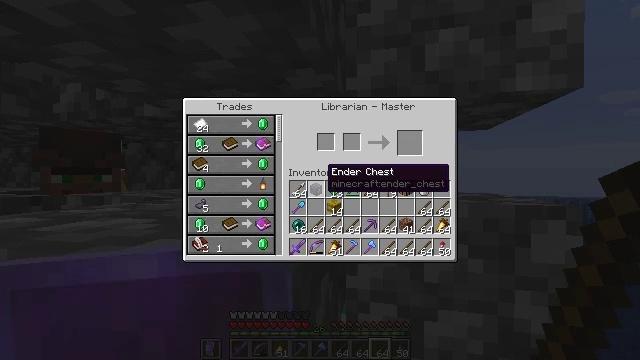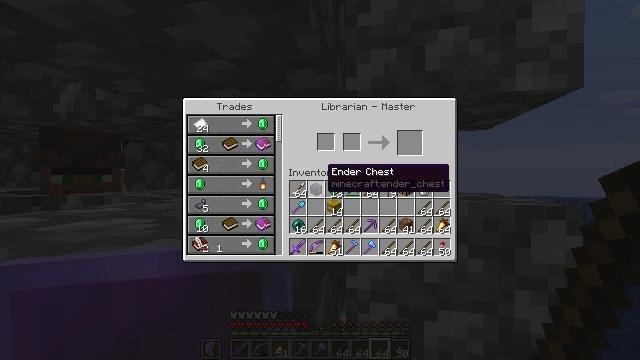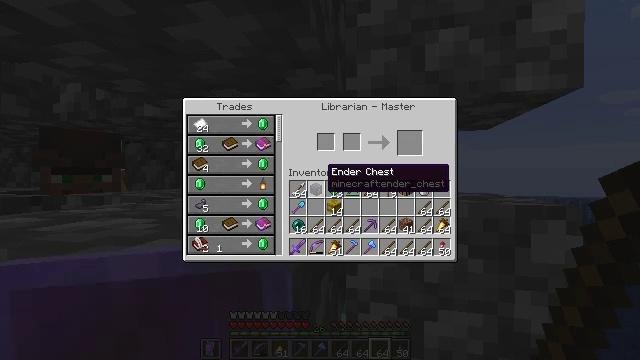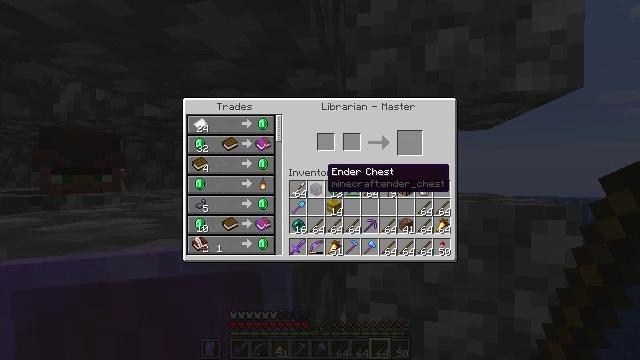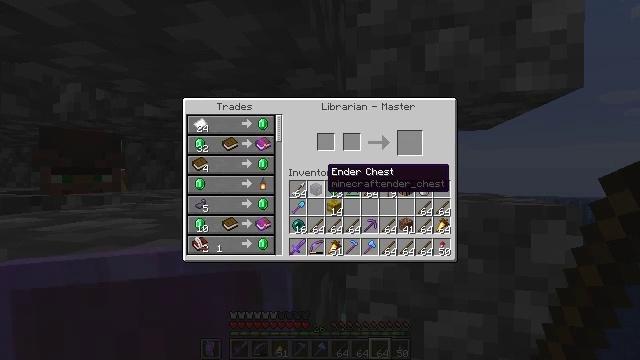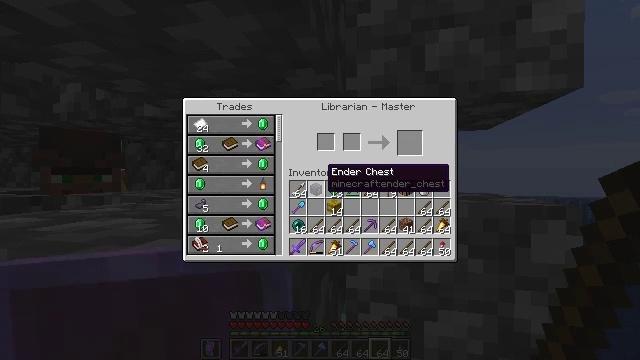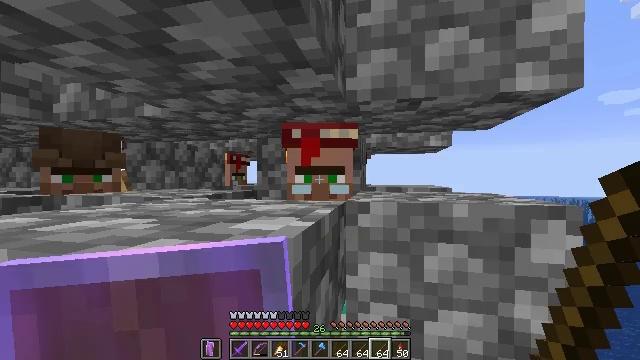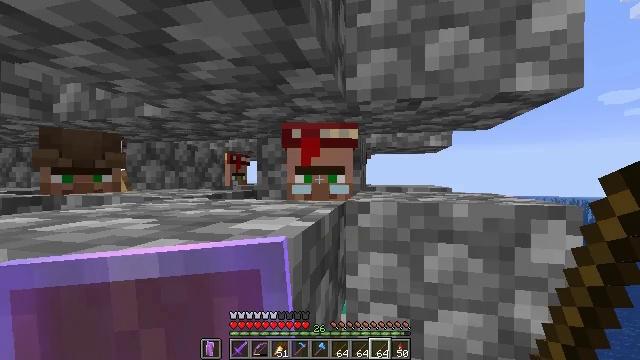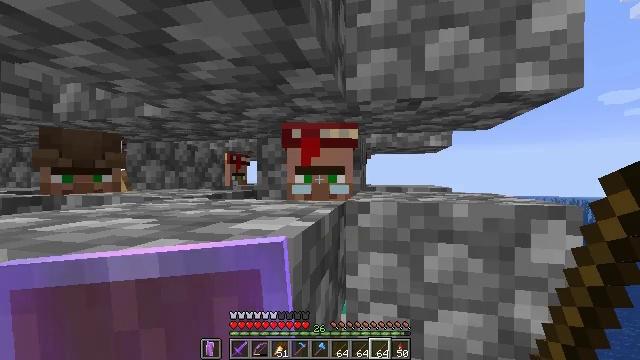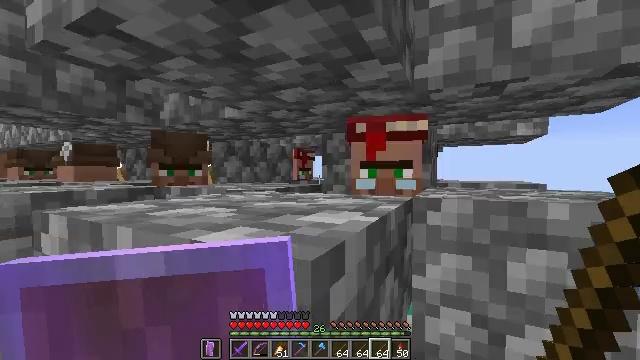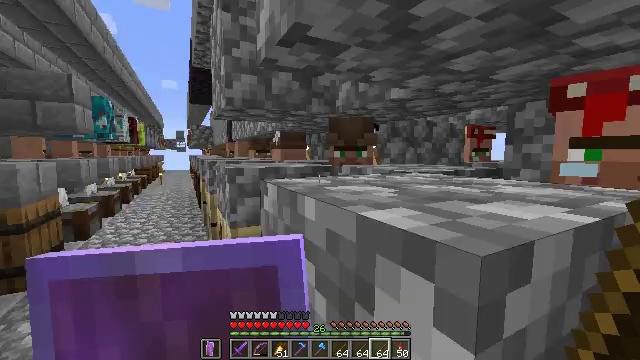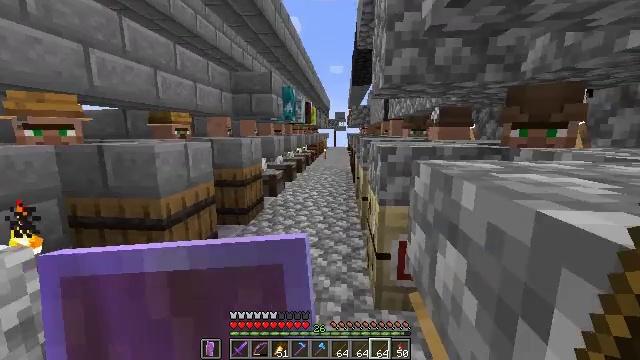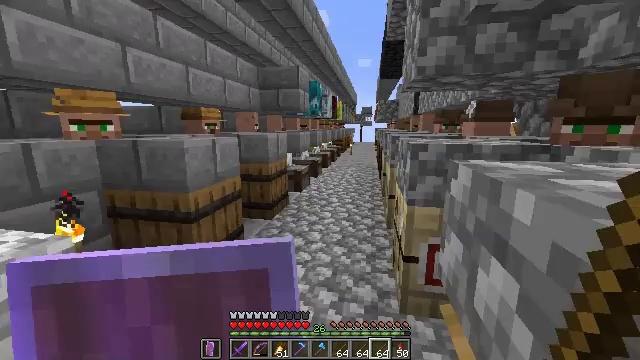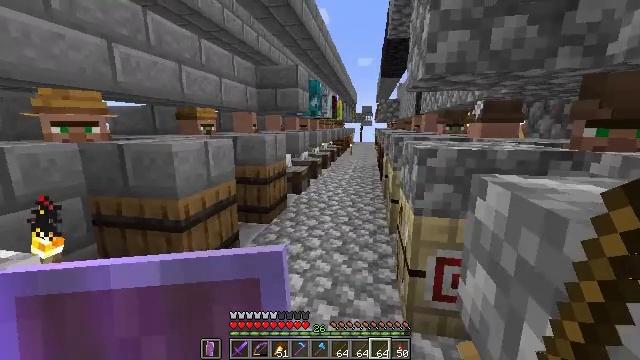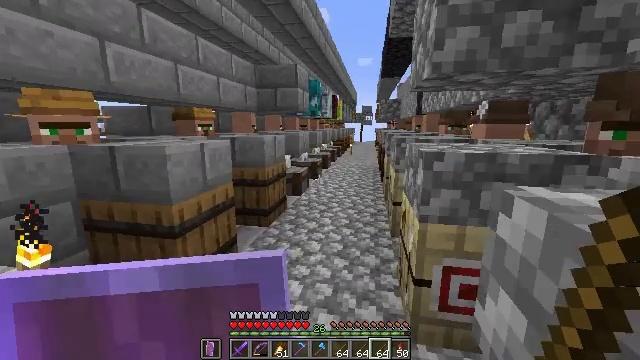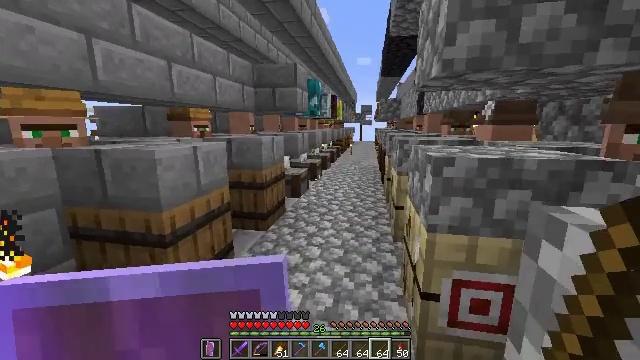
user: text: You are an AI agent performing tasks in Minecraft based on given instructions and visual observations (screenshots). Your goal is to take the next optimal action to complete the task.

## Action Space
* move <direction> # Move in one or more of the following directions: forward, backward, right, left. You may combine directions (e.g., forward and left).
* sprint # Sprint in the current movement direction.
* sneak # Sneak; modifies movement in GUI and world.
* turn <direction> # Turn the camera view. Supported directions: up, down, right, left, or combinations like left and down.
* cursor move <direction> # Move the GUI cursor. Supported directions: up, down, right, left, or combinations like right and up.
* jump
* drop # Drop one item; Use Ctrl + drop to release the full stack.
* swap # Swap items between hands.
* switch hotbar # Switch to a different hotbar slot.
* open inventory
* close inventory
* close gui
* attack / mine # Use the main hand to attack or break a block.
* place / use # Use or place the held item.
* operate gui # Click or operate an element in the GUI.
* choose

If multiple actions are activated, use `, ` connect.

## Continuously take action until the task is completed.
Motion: motion action
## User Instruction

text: craft item air
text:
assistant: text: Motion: no_op
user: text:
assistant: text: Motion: no_op
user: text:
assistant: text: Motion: no_op
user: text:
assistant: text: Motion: no_op
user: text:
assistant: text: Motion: no_op
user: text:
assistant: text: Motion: no_op
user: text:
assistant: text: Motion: close gui
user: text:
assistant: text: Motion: no_op
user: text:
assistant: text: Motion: turn left and down
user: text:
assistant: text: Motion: turn left and down
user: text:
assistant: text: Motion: turn left and down
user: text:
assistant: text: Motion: move forward, turn left and down
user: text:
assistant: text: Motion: move forward
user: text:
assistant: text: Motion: move forward
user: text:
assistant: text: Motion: move forward
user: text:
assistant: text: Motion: move forward
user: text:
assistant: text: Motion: move forward
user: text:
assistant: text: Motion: move forward
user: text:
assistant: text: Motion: move forward
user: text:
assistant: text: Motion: move forward, turn right and up
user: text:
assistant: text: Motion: move forward, turn right
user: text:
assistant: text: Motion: move forward, turn right and up
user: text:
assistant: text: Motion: move forward
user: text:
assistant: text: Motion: move forward
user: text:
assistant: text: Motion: no_op
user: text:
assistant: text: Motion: no_op
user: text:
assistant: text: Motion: turn left
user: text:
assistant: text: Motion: turn left and up
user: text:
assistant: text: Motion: turn left and up
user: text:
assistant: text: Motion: move forward, turn left